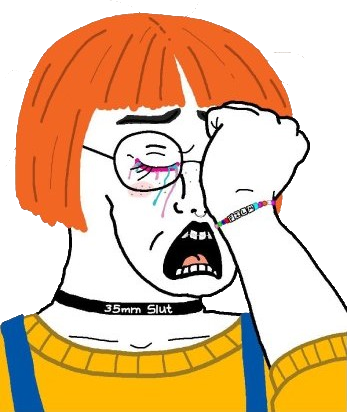
Label: 5_Arthoe